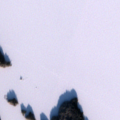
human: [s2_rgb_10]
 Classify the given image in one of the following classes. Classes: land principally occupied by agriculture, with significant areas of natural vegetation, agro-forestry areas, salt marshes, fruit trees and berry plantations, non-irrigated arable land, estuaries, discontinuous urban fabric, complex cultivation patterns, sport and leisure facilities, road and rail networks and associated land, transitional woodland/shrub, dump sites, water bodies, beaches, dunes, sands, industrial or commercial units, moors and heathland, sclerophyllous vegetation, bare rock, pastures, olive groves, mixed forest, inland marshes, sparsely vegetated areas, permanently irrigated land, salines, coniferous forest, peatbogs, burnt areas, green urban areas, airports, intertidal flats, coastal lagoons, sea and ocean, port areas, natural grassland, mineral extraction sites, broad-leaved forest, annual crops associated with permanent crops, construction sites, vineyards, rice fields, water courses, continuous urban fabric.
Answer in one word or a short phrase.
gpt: coniferous forest, mixed forest, water bodies